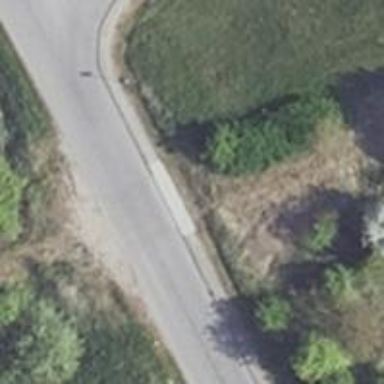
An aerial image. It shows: Abandoned railway.